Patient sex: M
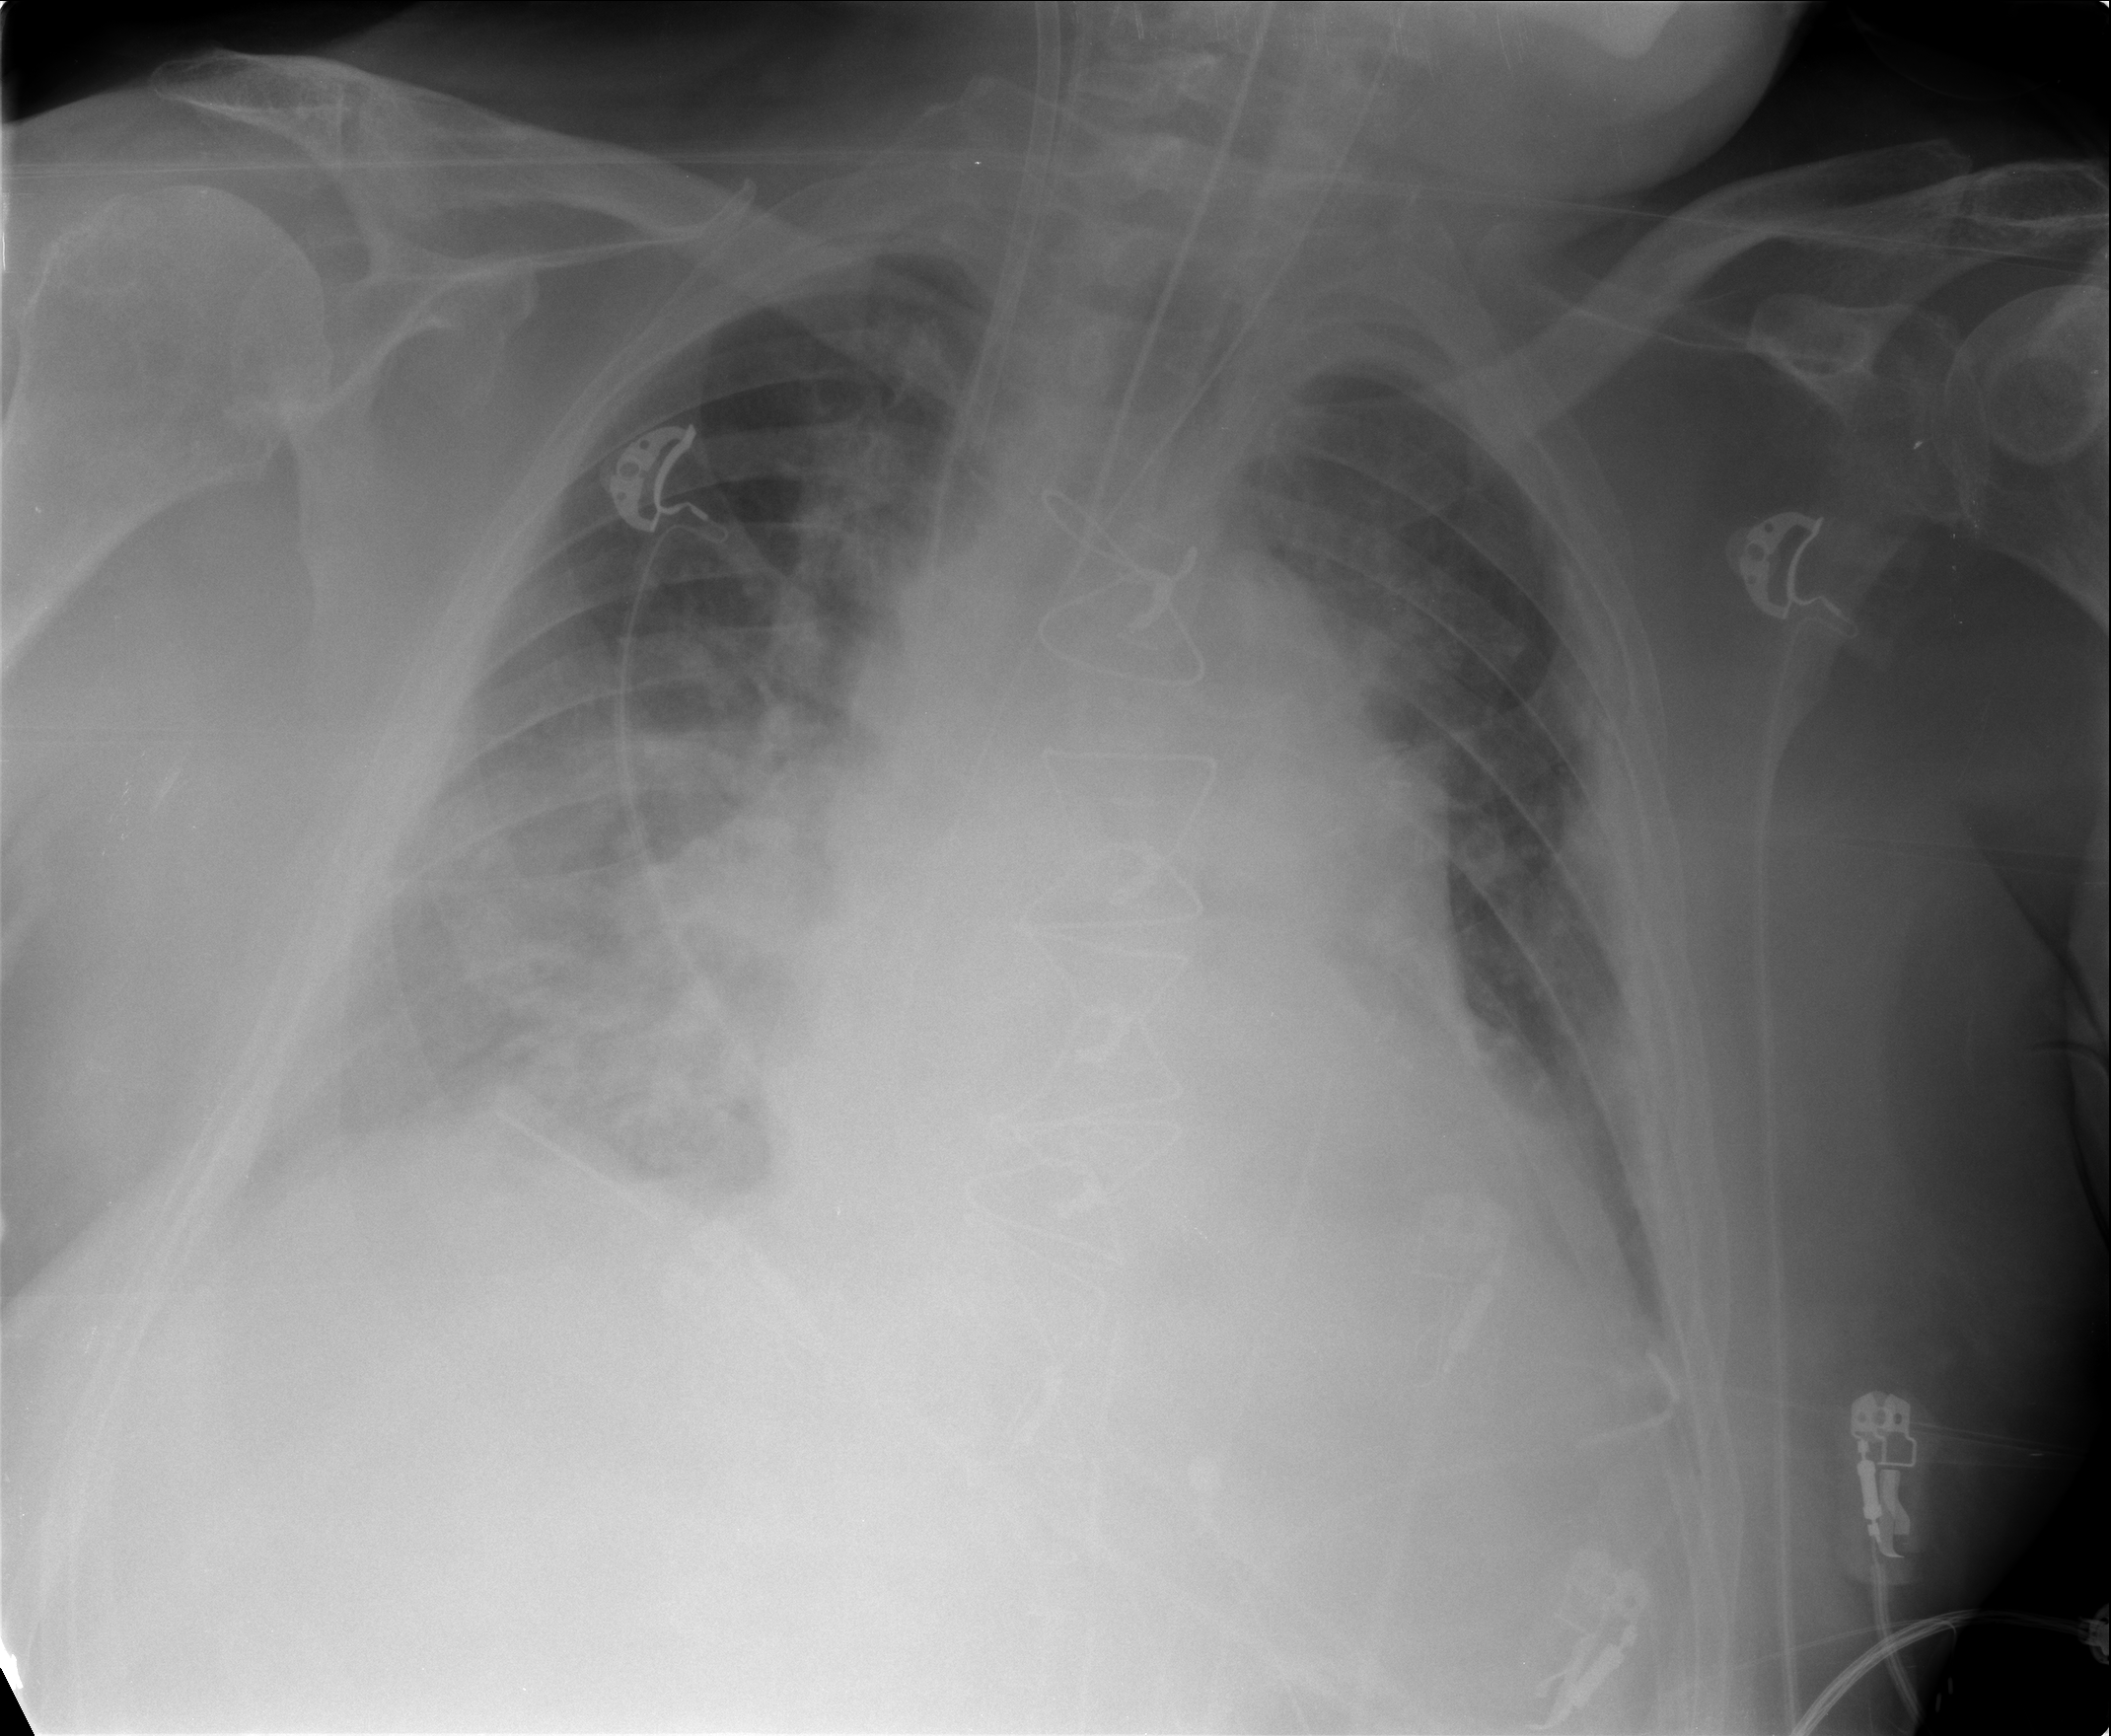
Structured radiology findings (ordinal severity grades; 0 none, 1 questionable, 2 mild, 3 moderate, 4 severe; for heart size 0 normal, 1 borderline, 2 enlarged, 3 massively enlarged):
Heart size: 2
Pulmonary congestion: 2
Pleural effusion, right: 2
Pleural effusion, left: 2
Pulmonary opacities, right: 1
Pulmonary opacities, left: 0
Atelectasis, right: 2
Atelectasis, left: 2